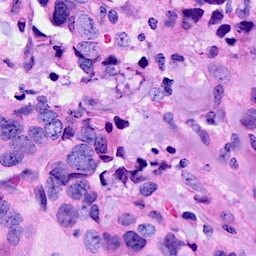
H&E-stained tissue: Breast